Interaction volume radius: 10 \u00c5
Interaction volume height: 50 \u00c5
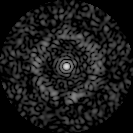
Disorder parameter: 0.8239